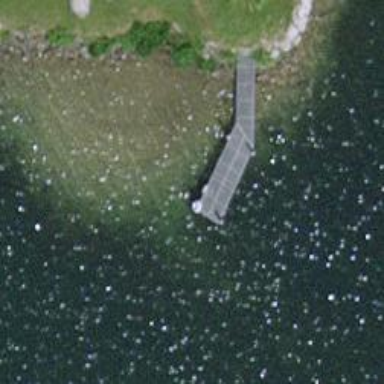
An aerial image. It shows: Man-made pier.